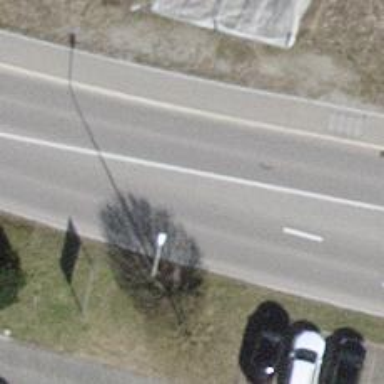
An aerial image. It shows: Primary road with asphalt surface.